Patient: sex F, age 67
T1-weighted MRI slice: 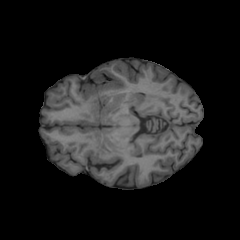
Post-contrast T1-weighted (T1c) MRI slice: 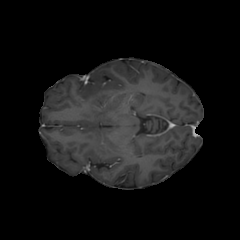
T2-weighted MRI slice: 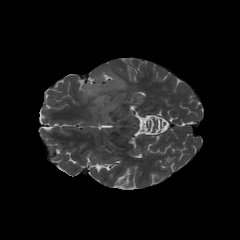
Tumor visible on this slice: yes
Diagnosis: Glioblastoma, IDH-wildtype
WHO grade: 4